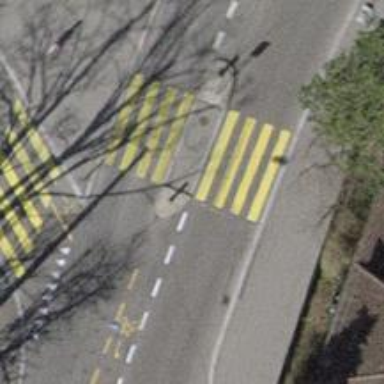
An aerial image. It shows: Footway with zebra crossing.